Question: Try to use this, <URL> and you will notice the hour will be different with what you've set, like in my case

I think it's because of the timezone problem.
I can just hardcoded -8 for the hour variable in my case but that's not the smart way of doing it.
'''
<input type="datetime-local" onblur="formatDate(this.value)" />
<p id="para"></p>
'''
my JS
'''
function formatDate(date) {
if(date){
date = new Date(date);
var hours = date.getHours();
var minutes = date.getMinutes();
var format = hours < 12 ? 'AM' : 'PM';
hours = hours % 12;
hours = hours ? hours : 12; // making 0 a 12
minutes = minutes < 10 ? '0'+minutes : minutes;
var time = hours + ':' + minutes + ' ' + format;
var output = date.getMonth()+1 + "/" + date.getDate() + "/" + date.getFullYear() + " " + time;
document.querySelector('#para').innerHTML = output;
}
}
'''
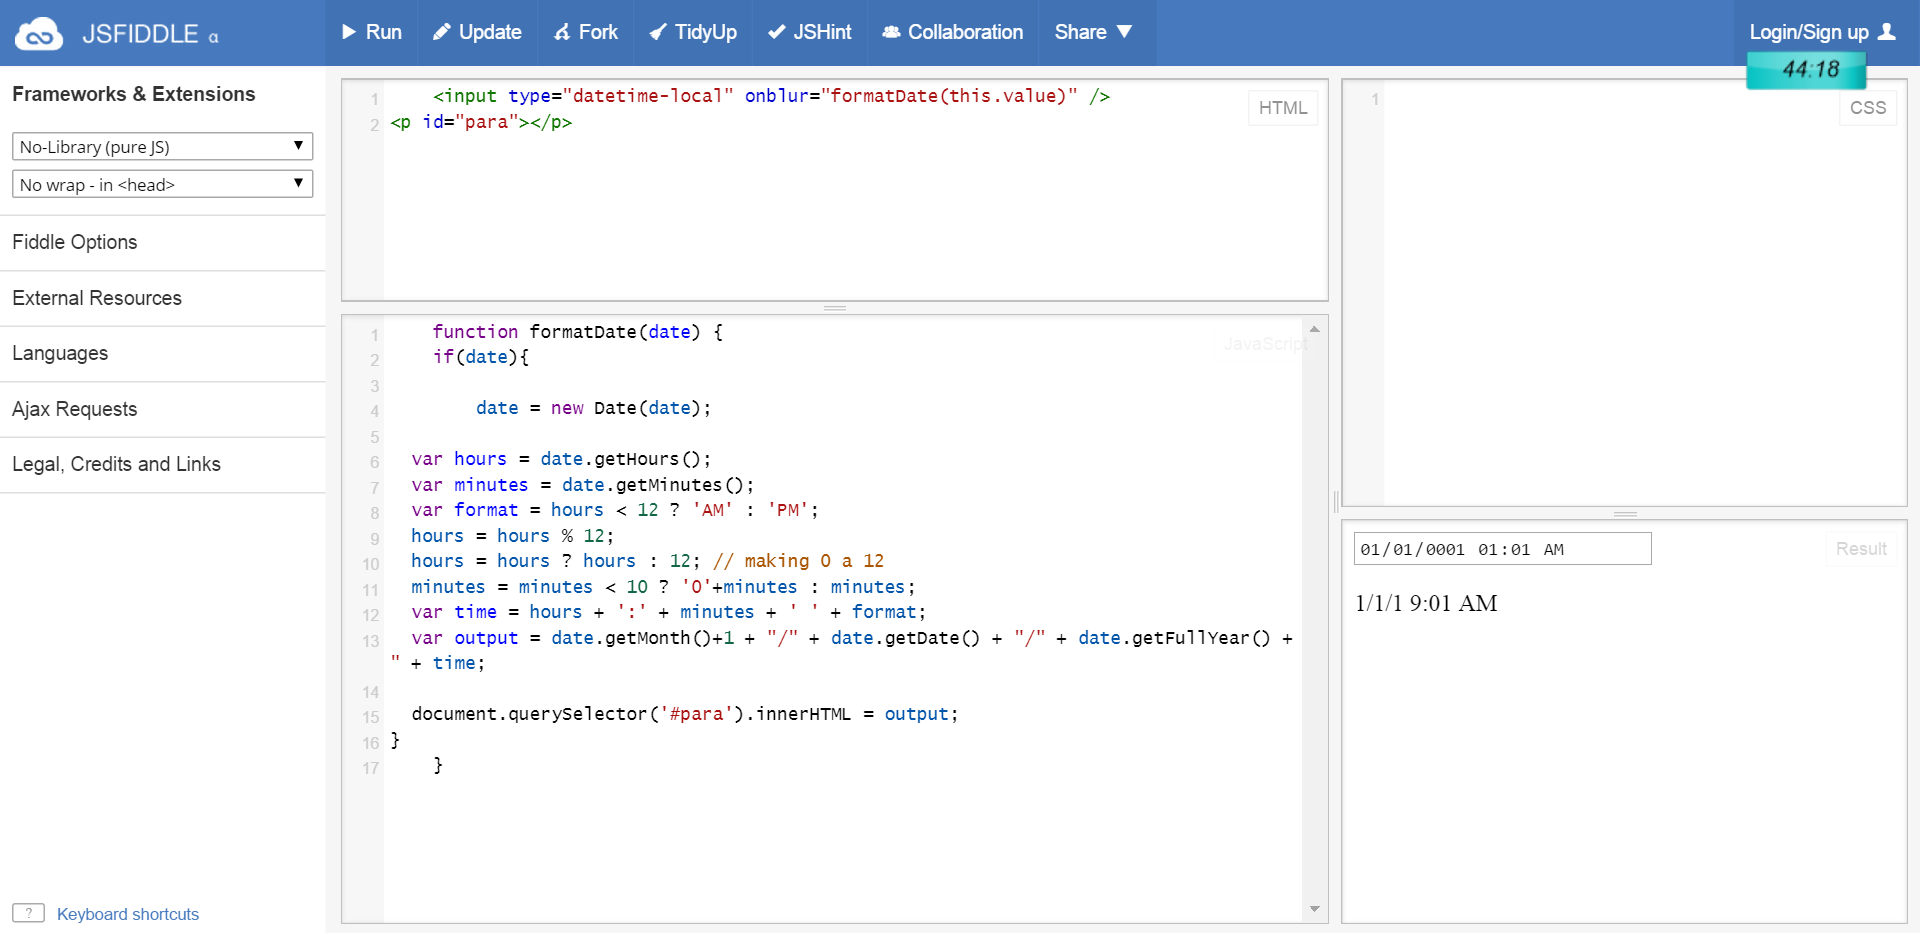
Answer: Use 'getUTC' methods instead. <URL>
'''
var hours = date.getUTCHours();
var minutes = date.getUTCMinutes();
var format = hours < 12 ? 'AM' : 'PM';
hours = hours % 12;
hours = hours ? hours : 12; // making 0 a 12
minutes = minutes < 10 ? '0'+minutes : minutes;
var time = hours + ':' + minutes + ' ' + format;
var output = date.getUTCMonth()+1 + "/" + date.getUTCDate() + "/" + date.getUTCFullYear() + " " + time;
'''